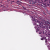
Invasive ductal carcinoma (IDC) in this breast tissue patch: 0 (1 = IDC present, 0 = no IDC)